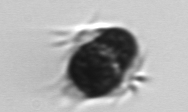
Label: Mesodinium